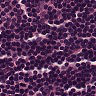
Metastatic tissue present: no